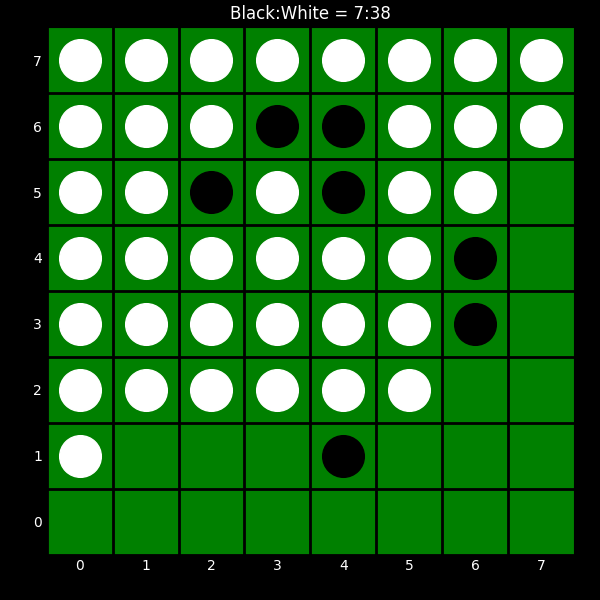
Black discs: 7
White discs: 38